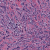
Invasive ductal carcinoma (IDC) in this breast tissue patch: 1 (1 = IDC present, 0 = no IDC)